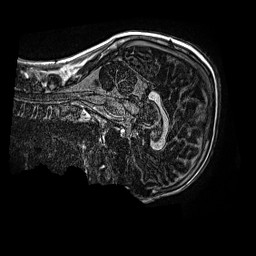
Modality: MP2RAGE
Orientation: sagittal
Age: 12
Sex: male
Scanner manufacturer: siemens
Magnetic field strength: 3 T
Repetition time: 4 s
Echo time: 0.00299 s